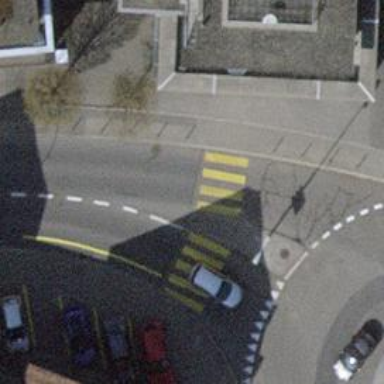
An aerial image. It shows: Zebra crossing on the road.